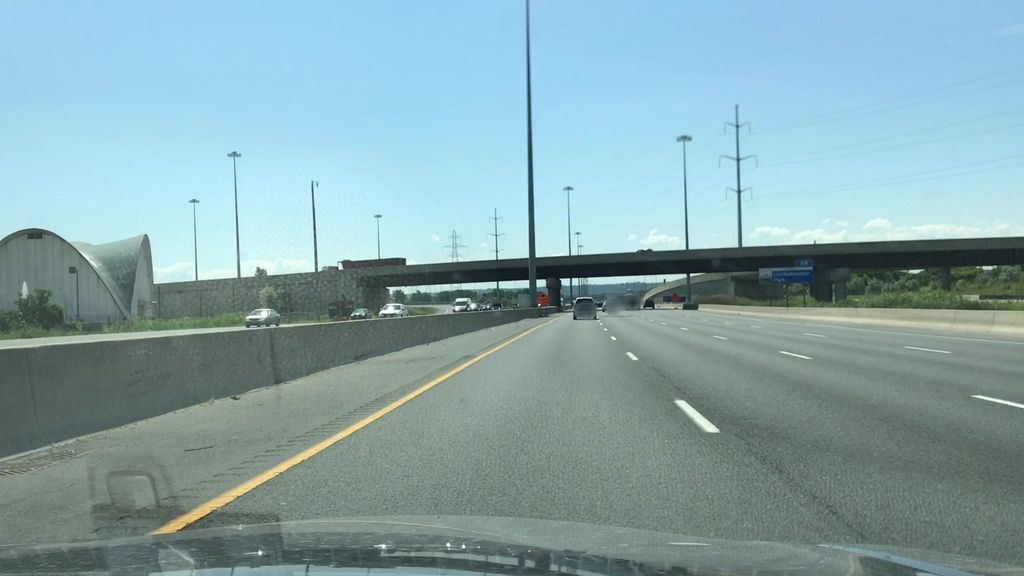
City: hamilton